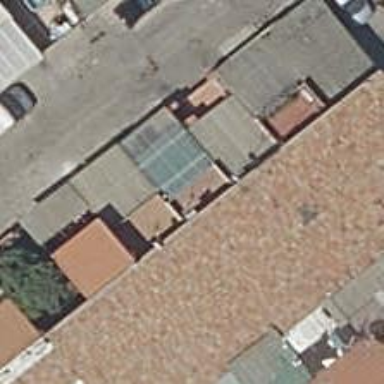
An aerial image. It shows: Terrace building.